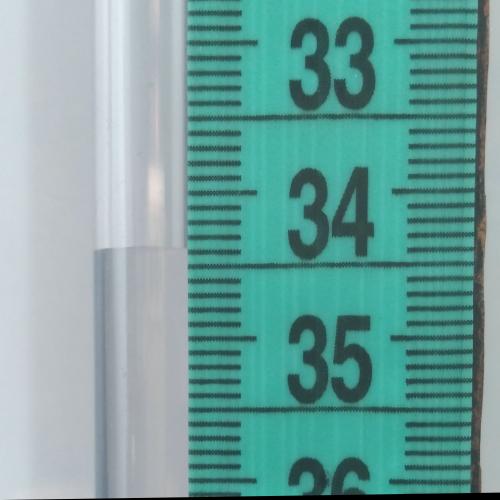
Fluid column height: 34.4 cm